Question: Let's imagine we only want to execute something if an preferences' option is set to true. It could be the class diagram of the situation:

The implementation in 'PreferencesActivity' of 'getDoSomethingOptionValue()' could be as follows:
'''
public boolean getDoSomethingOptionValue(){
SharedPreferences settings = PreferenceManager.getDefaultSharedPreferences(getActivity()
return settings.getString("doSomethingOptionValue", "false");
}
'''
---
(I mean, no Android), 'MainActivity' should use the get method from the 'PreferencesActivity' to get the value:
'''
if (PreferencesActivity.getDoSomethingOptionValue()){
// TODO
executeSomething()
}
'''
But it is actually (I like <URL>. 'MainActivity'. The code would be simpler and more efficent. It could be something like:
'''
SharedPreferences settings = PreferenceManager.getDefaultSharedPreferences(getActivity()
if (settings.getString("doSomethingOptionValue", "false"){
// TODO
executeSomething()
}
'''
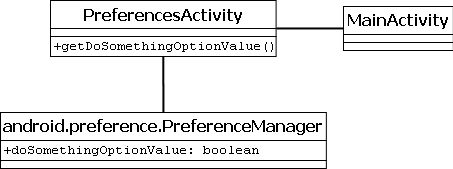
Answer: 1. The principle of "don't repeat yourself" still applies, i.e. if you use the same code from two locations, factor it out into a common method. One example would be a static method in a Settings class: public class Settings {
public static boolean getDoSomethingOptionValue(Context context) {
SharedPreferences settings = PreferenceManager.getDefaultSharedPreferences(context);
return settings.getString("doSomethingOptionValue", "false");
}
}
(Of course, more sophisticated options (non-static method, Settings object available via dependency injection) are possible, if your project requires it.)
2. You should not need to read the settings manually in your PreferencesActivity, addPreferencesFromResource can do that for you.